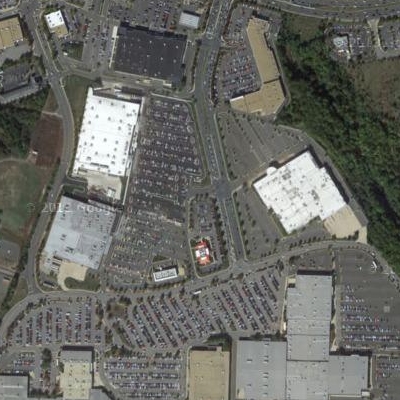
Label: Parking